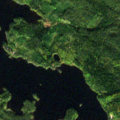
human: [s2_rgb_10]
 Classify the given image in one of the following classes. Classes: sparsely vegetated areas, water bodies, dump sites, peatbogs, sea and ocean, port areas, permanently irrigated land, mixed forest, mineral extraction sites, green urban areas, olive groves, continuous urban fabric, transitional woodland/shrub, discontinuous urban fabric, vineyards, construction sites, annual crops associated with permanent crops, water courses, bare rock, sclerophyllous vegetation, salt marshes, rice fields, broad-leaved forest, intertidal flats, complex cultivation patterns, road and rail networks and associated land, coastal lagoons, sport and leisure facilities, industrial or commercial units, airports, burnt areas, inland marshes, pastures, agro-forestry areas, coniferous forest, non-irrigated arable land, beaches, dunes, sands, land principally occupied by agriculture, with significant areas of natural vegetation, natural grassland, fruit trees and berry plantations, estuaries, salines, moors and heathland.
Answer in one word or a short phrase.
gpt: coniferous forest, mixed forest, water bodies